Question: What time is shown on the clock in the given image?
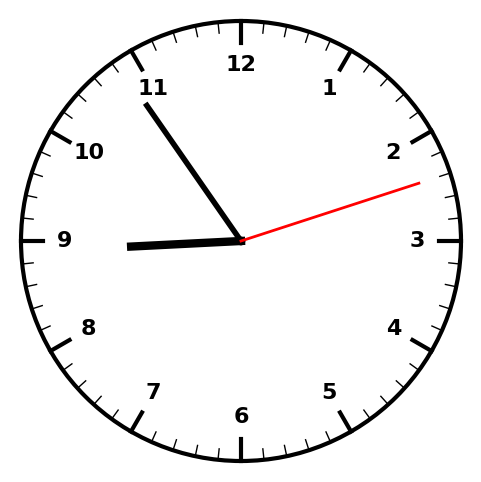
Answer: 08:54:12